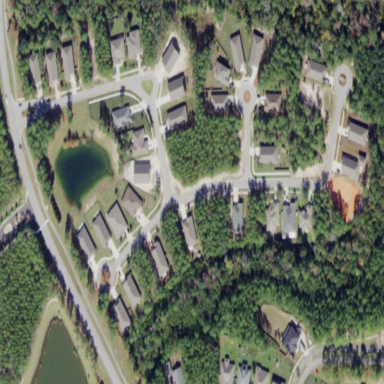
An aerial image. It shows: Single-family residential area.